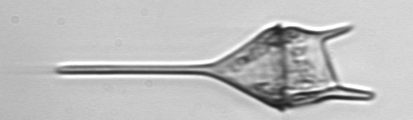
Label: Tripos_lineatus